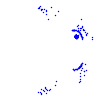
Particle: pion